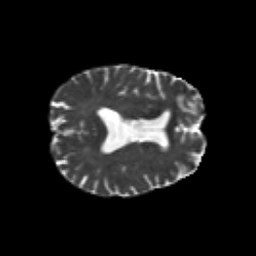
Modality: T2w
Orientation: axial
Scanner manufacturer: siemens
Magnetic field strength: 3 T
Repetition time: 6.8 s
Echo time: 0.093 s